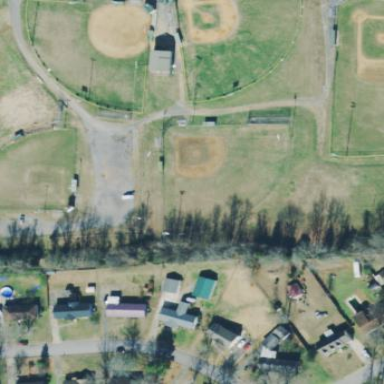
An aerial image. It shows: Baseball pitch enclosed by chain link fence.